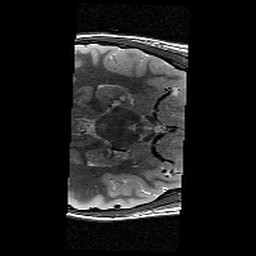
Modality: T2w
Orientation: axial
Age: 13
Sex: female
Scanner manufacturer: siemens
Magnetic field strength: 3 T
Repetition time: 9.23 s
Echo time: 0.067 s